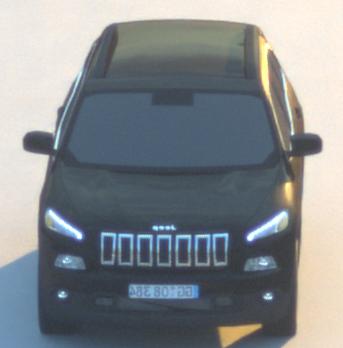
Make: Jeep
Model: Cherokee 3.2 V6 Pentastar
Detailed model: Cherokee (KL)
Model produced from: 2014/07
Model produced until: 2015/07
Doors: 5
Color: black
Road condition: dry road
Daytime: sunrise or sunset
Contrast: medium contrast